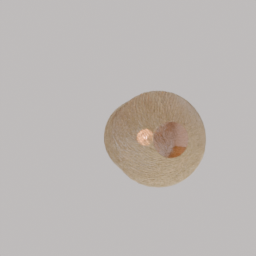
Label: lighting